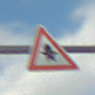
Verkehrszeichen: Vorfahrt
Umgebung: Outdoor, RoadRail
Tageszeit: MorningAfternoon
Wetter: PartlyCloudy
Licht: Natural
Jahreszeit: NotSpecified
Kontrast: HighContrast